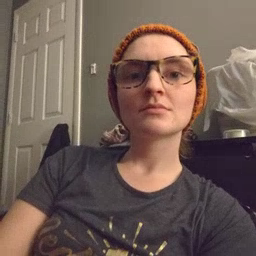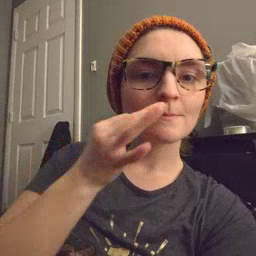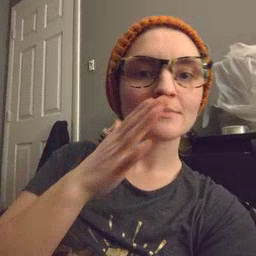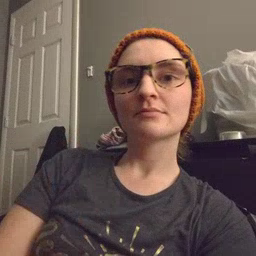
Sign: bee